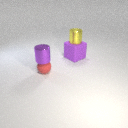
small yellow metal cylinder above large purple rubber cube